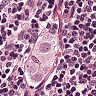
Metastatic tissue present: yes